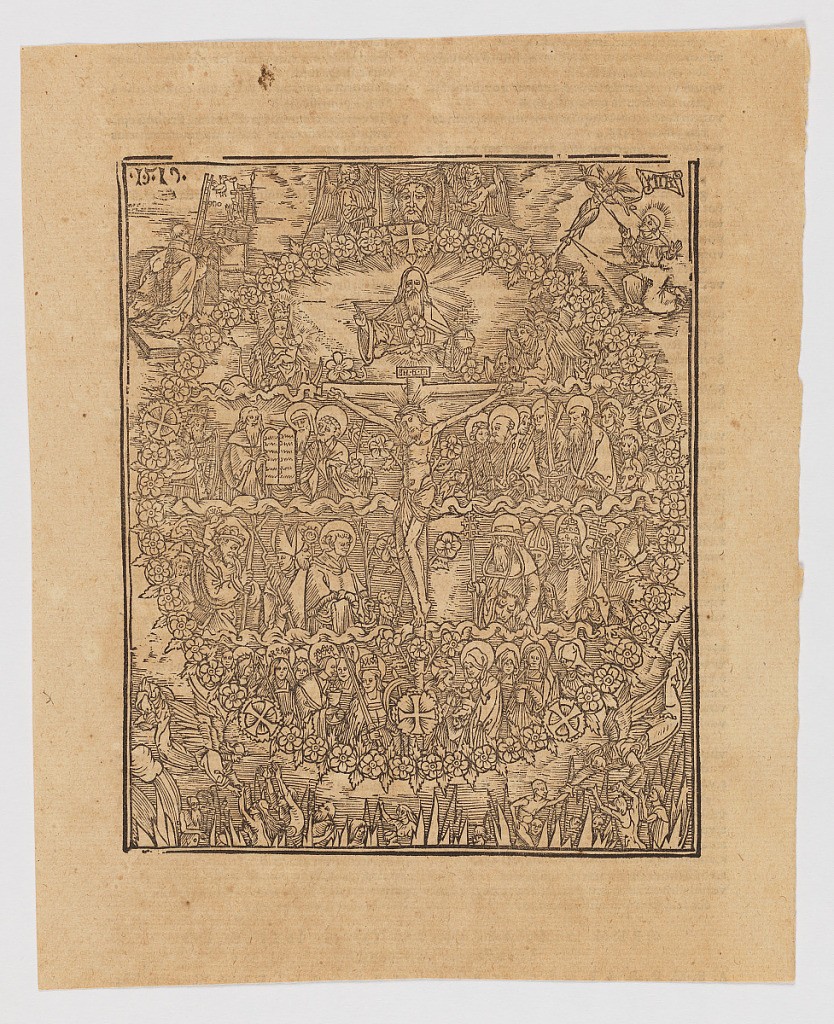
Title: The Great Rosary
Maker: Erhard Schön, German, 1491-1542
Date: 1519
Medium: Woodcut on paper
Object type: Print
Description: A densely populated image, at the center of which is the crucifixion. Surrounded by a ring of flowers, the figure of Christ is flanked by rows outlining the hierarchies of heaven and earth. The figure of God is pictured above the crucifix, with Madonna at left, and angels at right. Angels bear the Veronica at top center. Other identifiable figures within the rosary rows include Moses and various saints. Below, angels raise figures from flames. At top right, 1519, and at top right, the monogram "MTR" on a scroll.